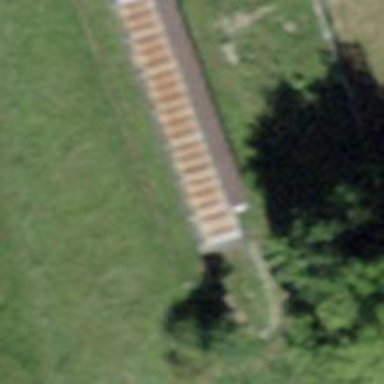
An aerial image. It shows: Retaining wall.